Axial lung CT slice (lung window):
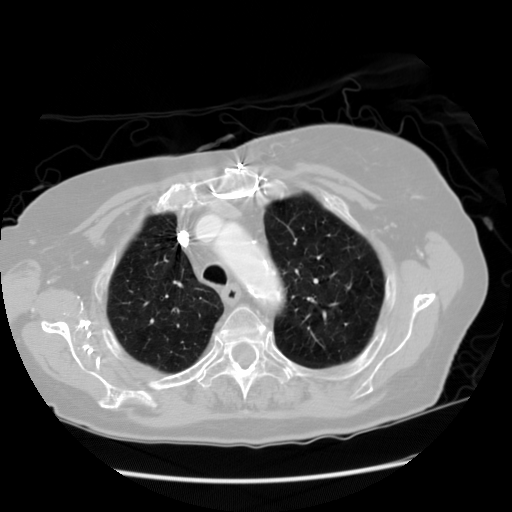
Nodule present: no